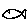
Label: fish